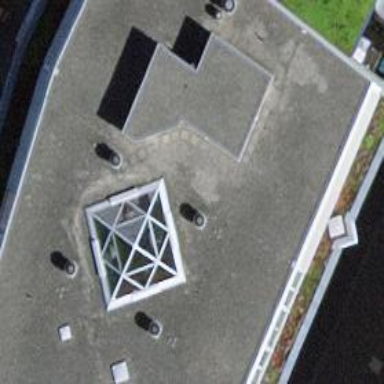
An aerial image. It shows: Office building.